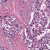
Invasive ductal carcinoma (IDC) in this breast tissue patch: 1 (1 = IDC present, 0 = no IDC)